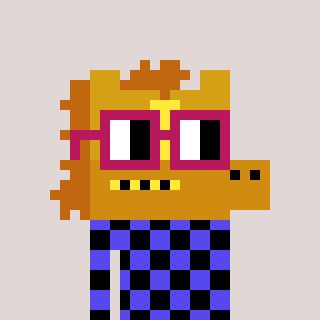
a pixel art character with square dark red glasses, a yellow horse-shaped head and a computerblue-colored body on a warm background